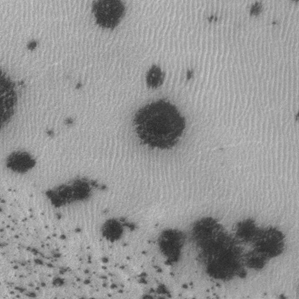
Label: frost